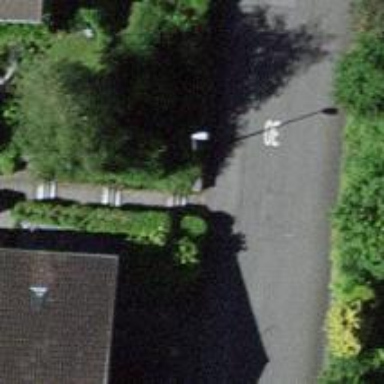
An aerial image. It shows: Road with steps.